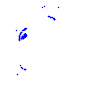
Particle: proton